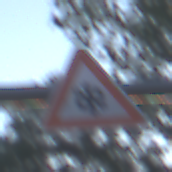
Verkehrszeichen: SchneeOderEisglaette
Umgebung: Outdoor, Urban
Tageszeit: SunriseSunset
Wetter: Clear
Licht: Natural
Jahreszeit: NotSpecified
Kontrast: LowContrast